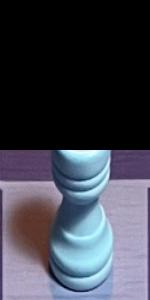
Label: Rook_White